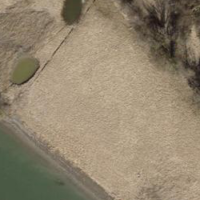
EUNIS habitat code: 15
Species observed at this site:
Fraxinus excelsior